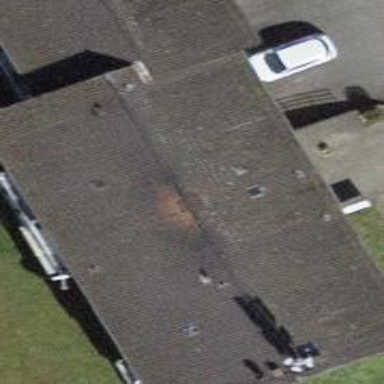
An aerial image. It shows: Building with tiled roof.